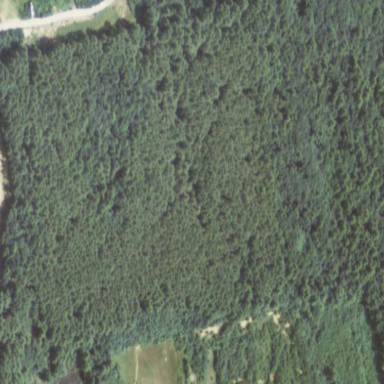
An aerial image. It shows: Recreation ground within forested area.